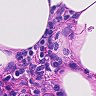
Metastatic tissue present: no